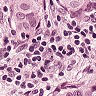
Metastatic tissue present: yes